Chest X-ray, PA view. Patient: 47 years old, sex F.
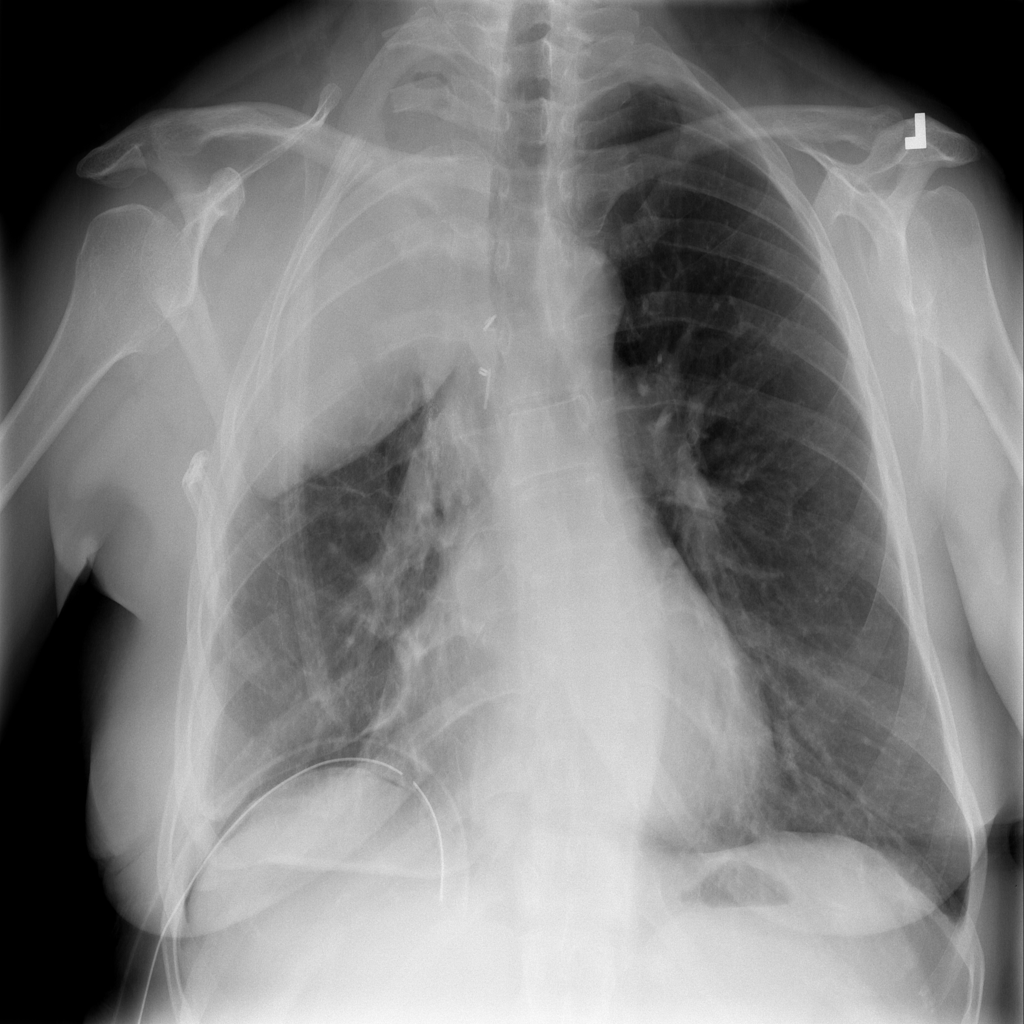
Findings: Mass, Pneumothorax